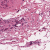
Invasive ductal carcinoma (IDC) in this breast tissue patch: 1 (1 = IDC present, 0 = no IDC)